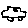
Label: car